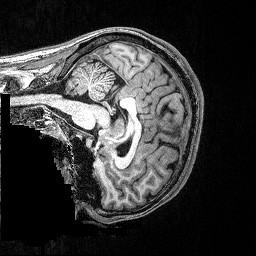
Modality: T1w
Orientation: sagittal
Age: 24
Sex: male
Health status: healthy
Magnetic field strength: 3 T
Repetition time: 2.53 s
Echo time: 0.00331 s